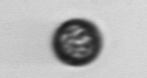
Label: Dinophyceae